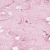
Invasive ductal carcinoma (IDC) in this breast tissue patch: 0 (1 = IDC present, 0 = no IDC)